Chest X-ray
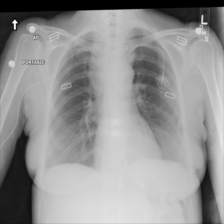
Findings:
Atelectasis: negative
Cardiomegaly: negative
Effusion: negative
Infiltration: negative
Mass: negative
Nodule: negative
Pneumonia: negative
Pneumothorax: negative
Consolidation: negative
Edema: negative
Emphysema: negative
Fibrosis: negative
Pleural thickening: negative
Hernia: negative